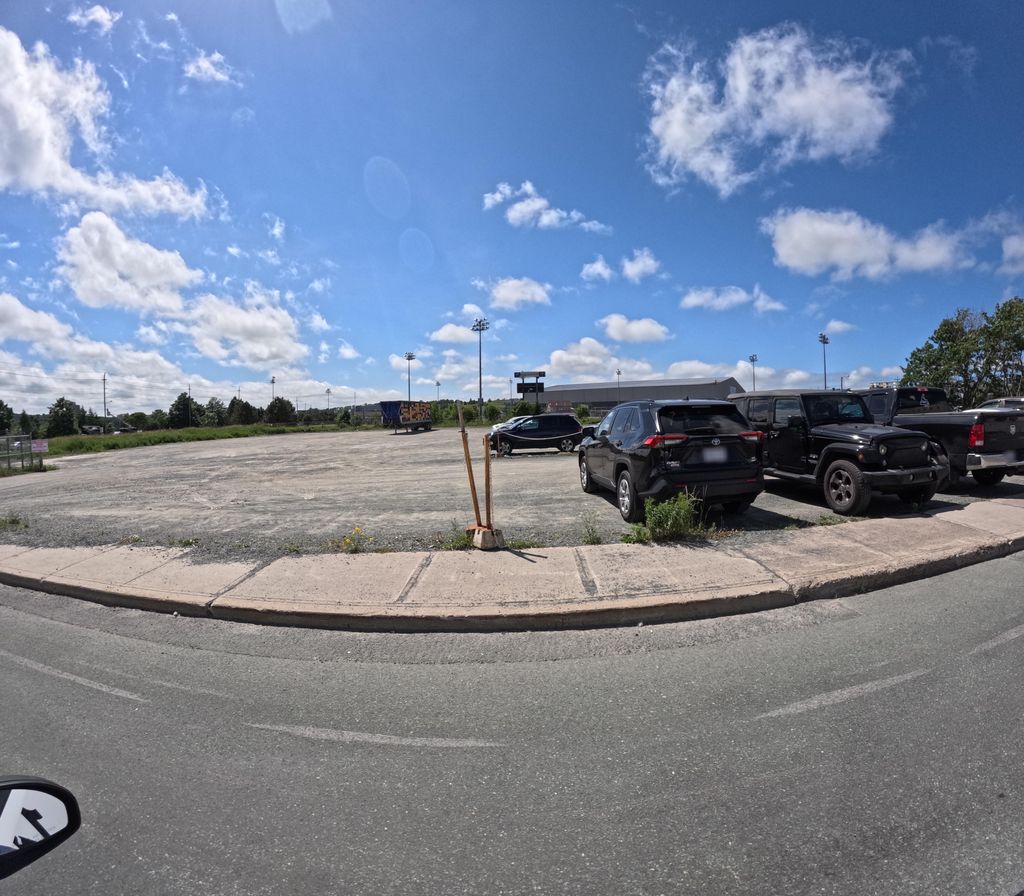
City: st_johns